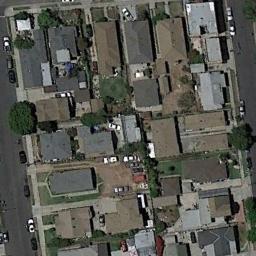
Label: dense_residential